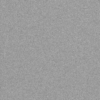
Label: dusty